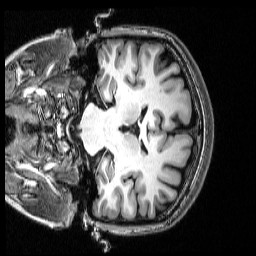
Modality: T1w
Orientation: coronal
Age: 23
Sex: female
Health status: healthy
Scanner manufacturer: siemens
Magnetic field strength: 3 T
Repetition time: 2.53 s
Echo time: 0.00339 s